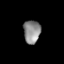
Tissue: lung
Cell type: Smooth muscle cells
Senescence score: 0.5466
Nuclear area (px): 381
Mean DAPI intensity: 141.06